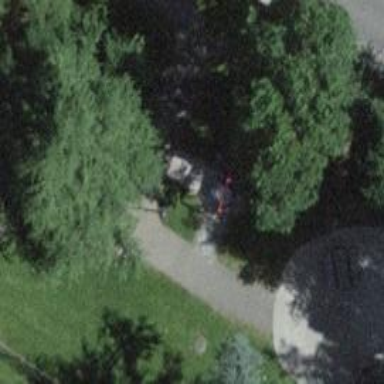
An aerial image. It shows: Fountain.